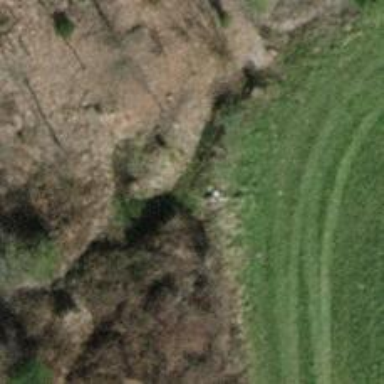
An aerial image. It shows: Ditch in the surroundings.